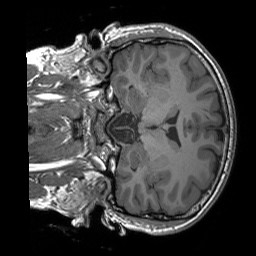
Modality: T1w
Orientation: coronal
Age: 24
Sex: male
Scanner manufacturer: siemens
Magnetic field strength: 3 T
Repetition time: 1.9 s
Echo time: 0.00243 s